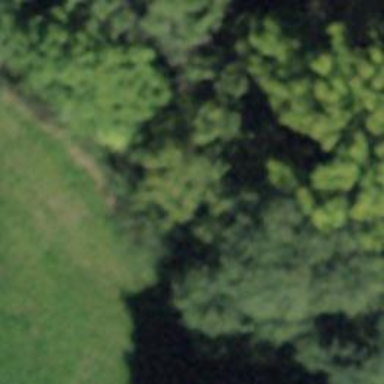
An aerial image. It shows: Row of trees in natural setting.